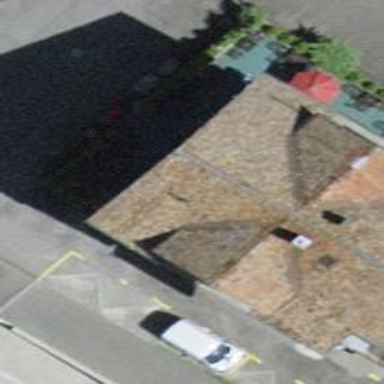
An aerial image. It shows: Restaurant with brewery on the premises.